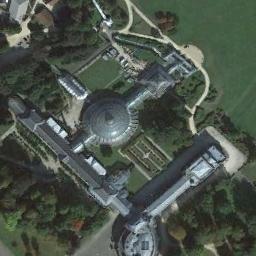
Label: palace